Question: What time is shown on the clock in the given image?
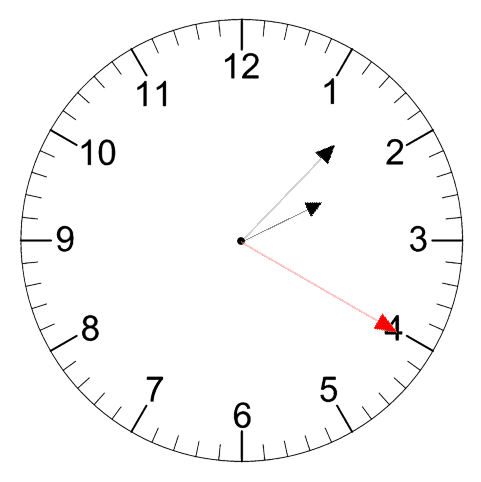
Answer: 02:07:20